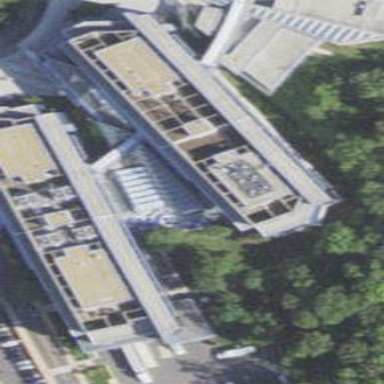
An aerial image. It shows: Government office building.